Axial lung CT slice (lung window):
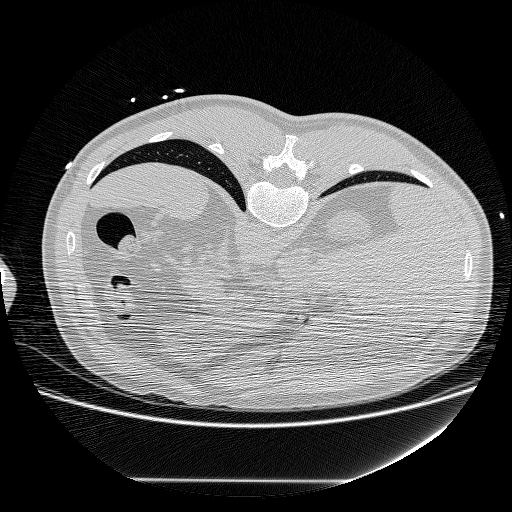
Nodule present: no